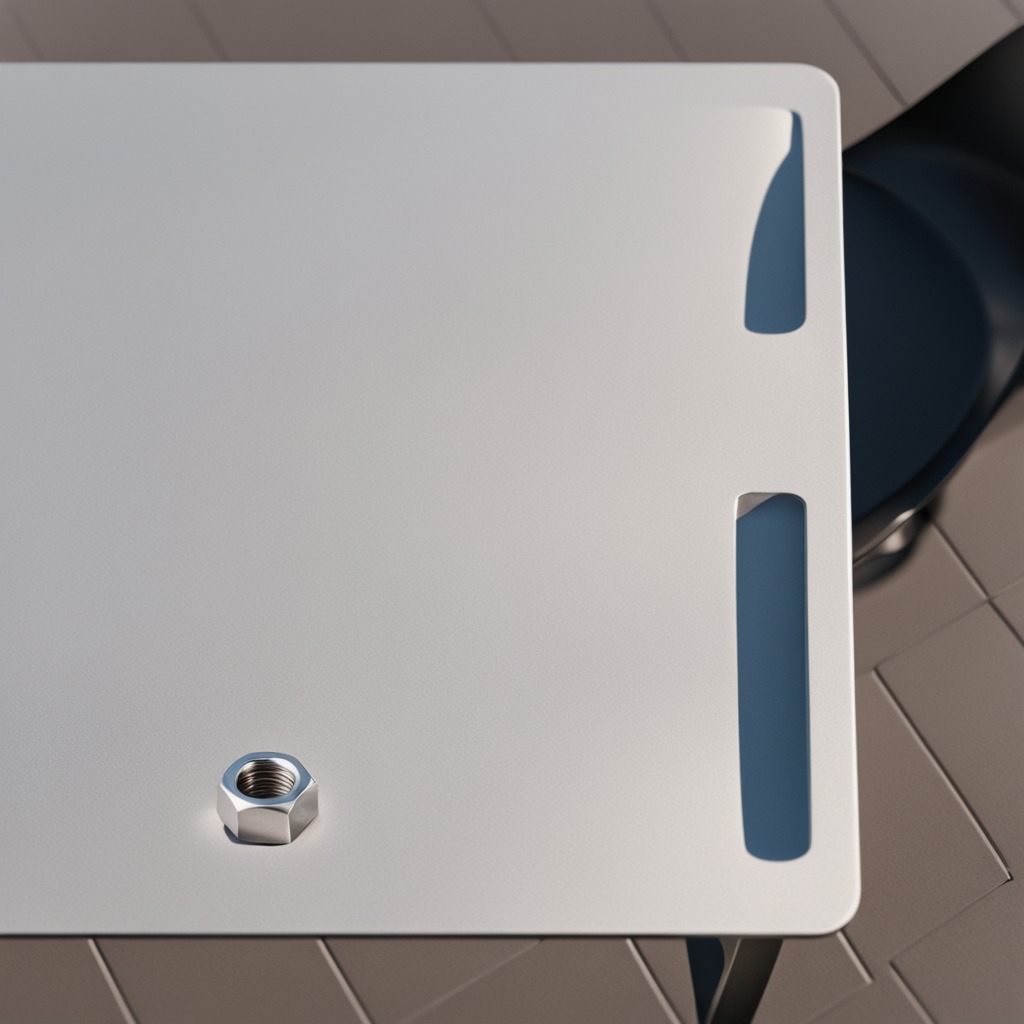
A metal nut is lying on a clean utility table in a temporary outdoor tool station.